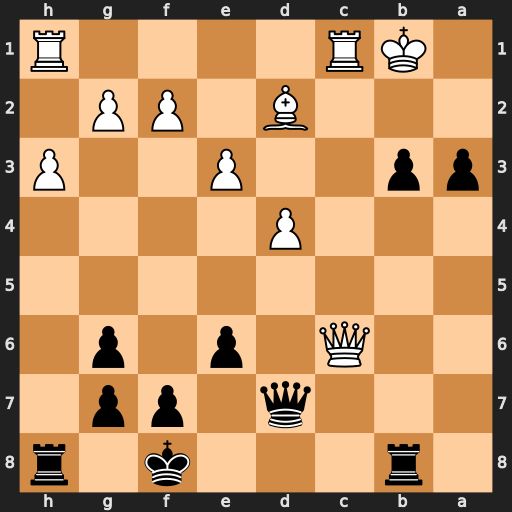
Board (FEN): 1r3k1r/3q1pp1/2Q1p1p1/8/3P4/pp2P2P/3B1PP1/1KR4R
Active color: b
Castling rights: -
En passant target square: -
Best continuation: a2+ Kb2 a1=Q+ Rxa1 Qxc6